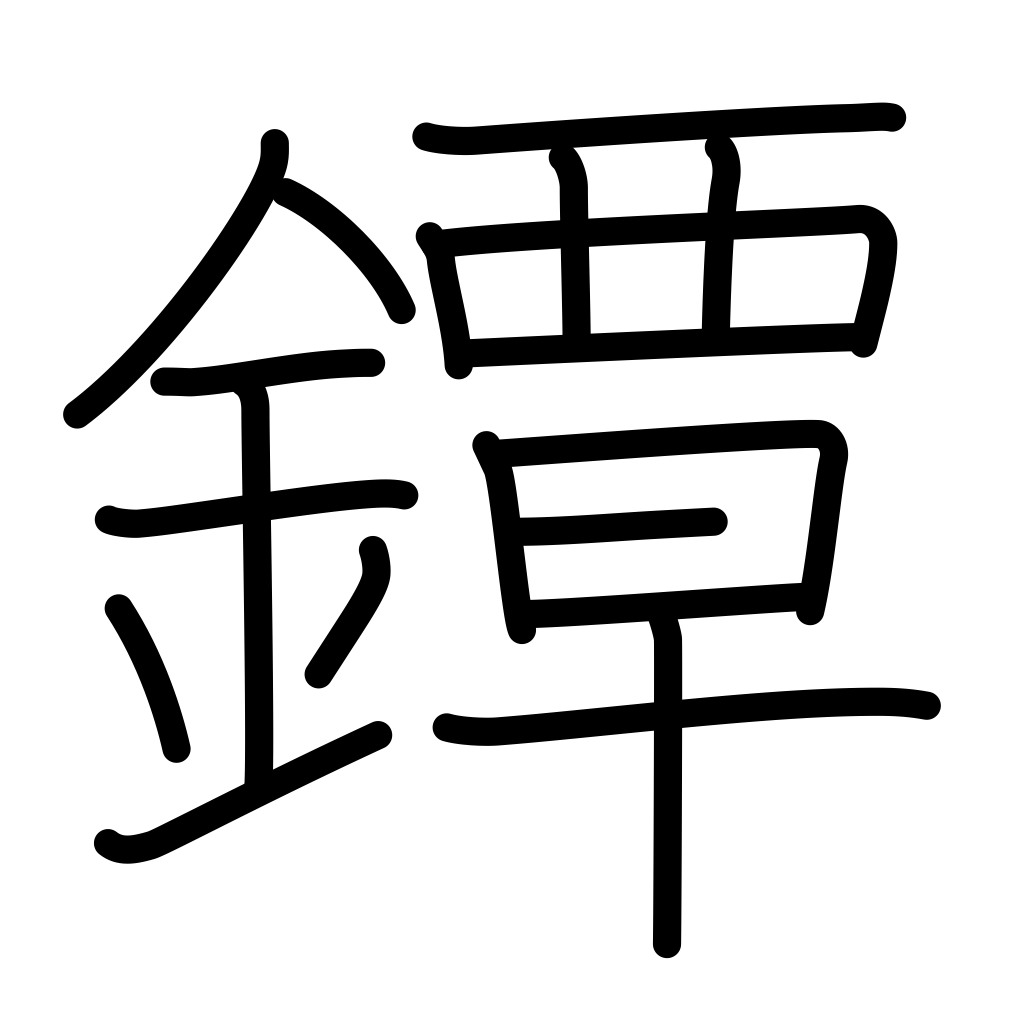
Meaning: sword guard, hilt